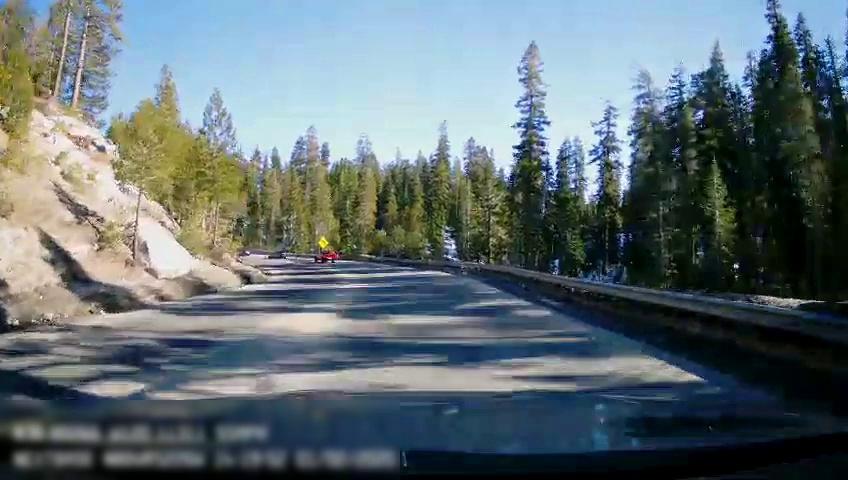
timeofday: Day
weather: Sunny
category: Drivable Space
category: Vehicles | Truck
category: Vehicles | Car
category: Vehicles | Car
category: Traffic | Signs